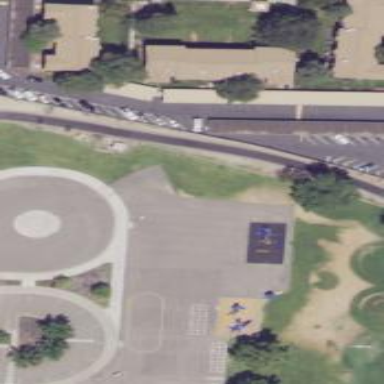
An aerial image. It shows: Schoolyard designated as leisure land.